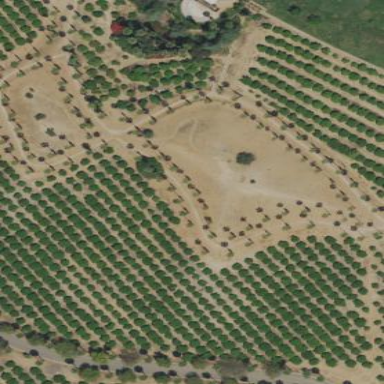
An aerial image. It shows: Orchard growing citrus fruits.